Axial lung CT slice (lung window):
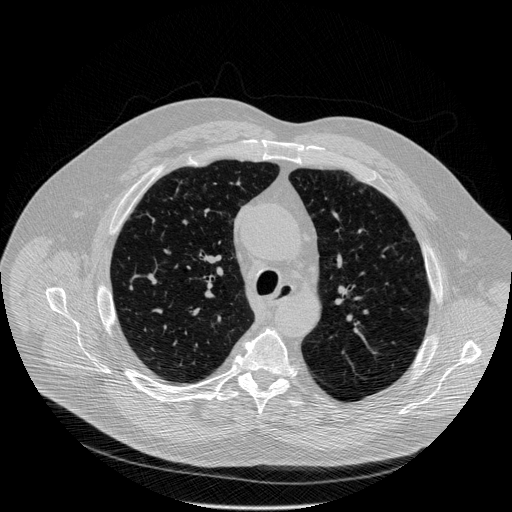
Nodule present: no